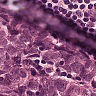
Metastatic tissue present: yes